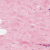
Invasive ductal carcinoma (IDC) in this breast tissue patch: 0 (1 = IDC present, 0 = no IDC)